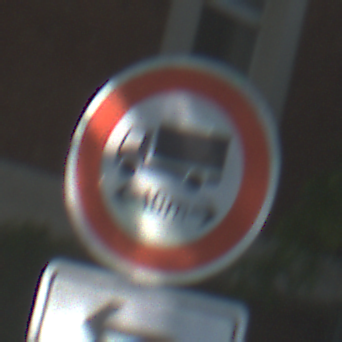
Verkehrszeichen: TatsaechlicheLaenge
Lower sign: RichtungsangabeDurchPfeile2
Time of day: Midday
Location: Outdoor (Suburban)
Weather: Clear
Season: NotSpecified
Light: Natural